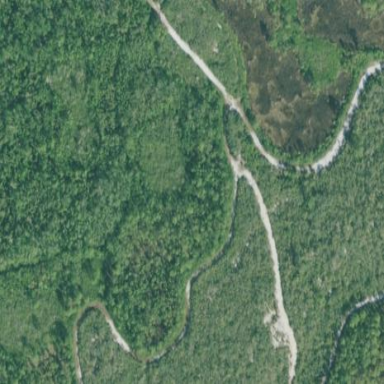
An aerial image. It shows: Marshy wetland area.